Question: I have a PHP function that makes a query to the database. I want if the query returns NULL Values the function to return false. 'empty($result) does not work.'
'''
$query = $this->dbh->prepare($sql);
$query->bindParam(':phone', $phone);
$query->bindParam(':name', $name);
$result = $query->execute();
if ($result) {
if ($isVitamin) {
$result_table = $query->fetch(PDO::FETCH_ASSOC);
$result_table['isVitamin'] = 1;
if (empty($result)) {
return false;
} else {
return $result_table;
}
} else {
$result_table = $query->fetch(PDO::FETCH_ASSOC);
if (empty($result)) {
return false;
} else {
// echo "inside else";
// echo $result_table['name'];
$result_table['isVitamin'] = 0;
return $result_table;
}
}
} else {
return false;
}
'''
Query returns null values. Function does not return FALSE

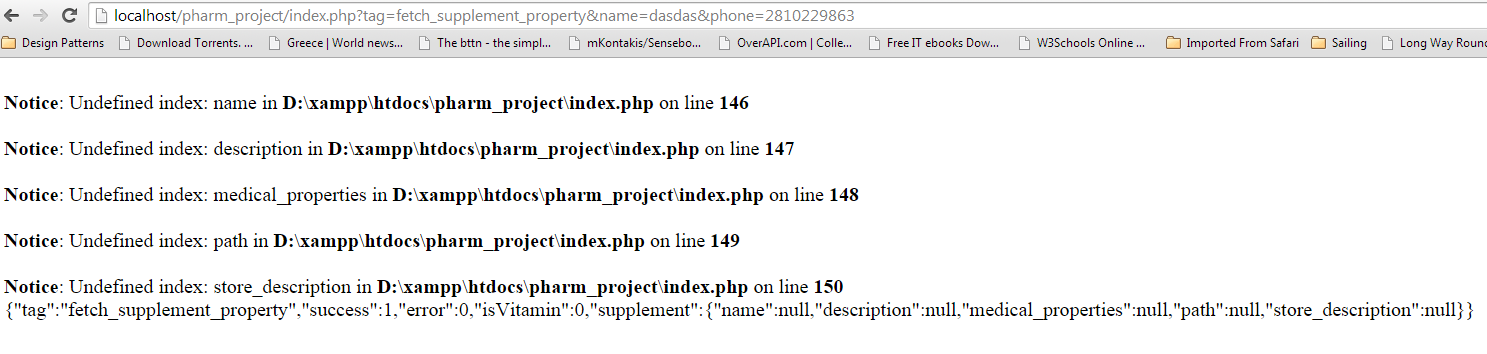
Answer: If I am not mistaken, you are using "$result" where you should be using "$result_table" - check the comment below:
'''
$query = $this->dbh->prepare($sql);
$query->bindParam(':phone', $phone);
$query->bindParam(':name', $name);
$result = $query->execute();
if ($result) {
if ($isVitamin) {
$result_table = $query->fetch(PDO::FETCH_ASSOC);
$result_table['isVitamin'] = 1;
if (empty($result)) {
return false;
} else {
return $result_table;
}
} else {
$result_table = $query->fetch(PDO::FETCH_ASSOC);
if (empty($result)) { //<-- this should be $result_table ?
return false;
} else {
// echo "inside else";
// echo $result_table['name'];
$result_table['isVitamin'] = 0;
return $result_table;
}
}
} else {
return false;
}
'''